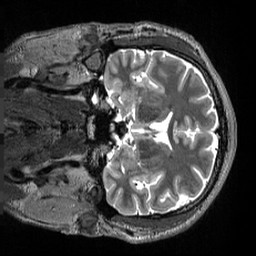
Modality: T2w
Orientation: coronal
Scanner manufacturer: siemens
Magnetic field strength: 3 T
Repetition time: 3.2 s
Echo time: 0.564 s